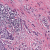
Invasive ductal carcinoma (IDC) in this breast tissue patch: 1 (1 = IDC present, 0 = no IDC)